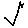
Label: zigzag